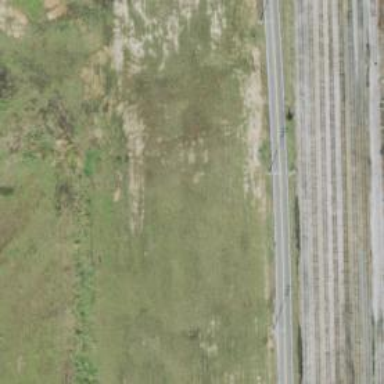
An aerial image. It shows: Abandoned spur railway.